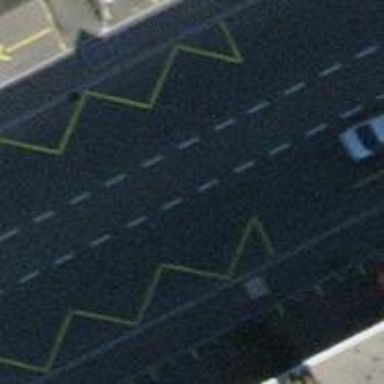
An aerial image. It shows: Bus stop with designated public transport stop position.